Question: Is there an example somewhere of how to make different irregular shaped parts of an image clickable? For example the different buttons in this image?

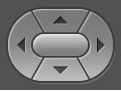
Answer: I would think something like this is what you'll want to look at
<URL>